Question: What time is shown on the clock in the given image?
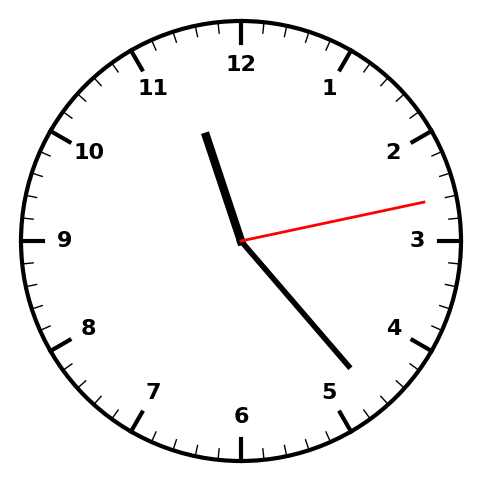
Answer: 11:23:13